Question: The user provides my app an image, from which the app needs to make a mask:

The mask contains a red pixel for each transparent pixel in the original image.
I tried the following:
'''
Bitmap OrgImg = Image.FromFile(FilePath);
Bitmap NewImg = new Bitmap(OrgImg.Width, OrgImg.Height);
for (int y = 0; y <= OrgImg.Height - 1; y++) {
for (int x = 0; x <= OrgImg.Width - 1; x++) {
if (OrgImg.GetPixel(x, y).A != 255) {
NewImg.SetPixel(x, y, Color.FromArgb(255 - OrgImg.GetPixel(x, y).A, 255, 0, 0));
}
}
}
OrgImg.Dispose();
PictureBox1.Image = NewImg;
'''
I am worried about the performance on slow PCs. Is there a better approach to do this?
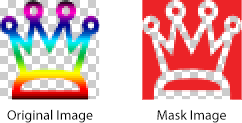
Answer: It is perfectly acceptable to use 'GetPixel()' if it is only used sporadicly, e.g. on loading one image. However, if you want to do a more serious image processing, it is better to work directly with <URL>. A small example:
'''
//Load the bitmap
Bitmap image = (Bitmap)Image.FromFile("image.png");
//Get the bitmap data
var bitmapData = image.LockBits (
new Rectangle (0, 0, image.Width, image.Height),
ImageLockMode.ReadWrite,
image.PixelFormat
);
//Initialize an array for all the image data
byte[] imageBytes = new byte[bitmapData.Stride * image.Height];
//Copy the bitmap data to the local array
Marshal.Copy(bitmapData.Scan0,imageBytes,0,imageBytes.Length);
//Unlock the bitmap
image.UnlockBits(bitmapData);
//Find pixelsize
int pixelSize = Image.GetPixelFormatSize(image.PixelFormat);
// An example on how to use the pixels, lets make a copy
int x = 0;
int y = 0;
var bitmap = new Bitmap (image.Width, image.Height);
//Loop pixels
for(int i=0;i<imageBytes.Length;i+=pixelSize/8)
{
//Copy the bits into a local array
var pixelData = new byte[3];
Array.Copy(imageBytes,i,pixelData,0,3);
//Get the color of a pixel
var color = Color.FromArgb (pixelData [0], pixelData [1], pixelData [2]);
//Set the color of a pixel
bitmap.SetPixel (x,y,color);
//Map the 1D array to (x,y)
x++;
if( x >= bitmap.Width)
{
x=0;
y++;
}
}
//Save the duplicate
bitmap.Save ("image_copy.png");
'''